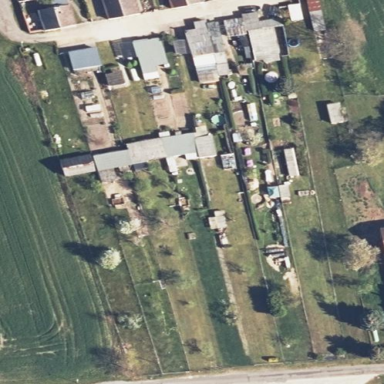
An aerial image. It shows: Allotments area.